Question: I have CKEditor & i save that as a Html in my database.Then i'm going to get that saved html stream & show it inside div But it shows the html codes.
My webmethod return below line
'''
<p> <strong>Test Heading </strong></p> <p> <img alt="" src="http://s7.postimg.org/511xwse93/mazda_familia_photo_large.jpg" style="width: 150px; height: 112px;" /></p> <p> test description goes here</p>
'''
Div
'''
<div id="usrnewsdesc"></div>
'''
My Ajax Call
'''
function LoadNewsToUsers() {
debugger;
var newurl = '<%= ResolveUrl("/WebMethods.aspx/GetIndividualUserNews") %>';
$.ajax({
url: newurl,
type: "POST",
data: JSON.stringify({ ToUser: "<%=GetUserID()%>" }),
dataType: "json",
contentType: "application/json; charset=utf-8",
success: function (Result) {
$.each(Result.d, function (key, value) {
var html ="<body>"+value.News+"</body>";
$("#usrnewsdesc").append(html);
});
},
error: function (e, x) {
alert(x.ResponseText);
}
});
}
'''
My div looks like this

My WebMethod
'''
[WebMethod, ScriptMethod]
public static List<UserNews> GetIndividualUserNews(Guid ToUser)
{
List<UserNews> UserNewsDetails = new List<UserNews>();
try
{
SqlCommand comGetAllFiles = new SqlCommand("SP_GetNewsToUser", conDB);
comGetAllFiles.CommandType = CommandType.StoredProcedure;
if (conDB.State == ConnectionState.Closed)
conDB.Open();
comGetAllFiles.Parameters.Add("@ToUser", SqlDbType.UniqueIdentifier);
comGetAllFiles.Parameters["@ToUser"].Value = ToUser;
SqlDataReader rdr = comGetAllFiles.ExecuteReader();
DataTable dt = new DataTable();
dt.Load(rdr);
foreach (DataRow r in dt.Rows)
{
UserNewsDetails.Add(new UserNews
{
Id = (int)r["Id"],
News = r["News"].ToString(),
DateTime =(DateTime) r["DateTime"],
ToUser = (Guid)r["ToUser"]
});
}
}
catch (Exception ee)
{
}
finally
{
conDB.Close();
}
return UserNewsDetails;
}
'''
Console.log is below
'''
&lt;p&gt;
&lt;strong&gt;Test Heading &lt;/strong&gt;&lt;/p&gt;
&lt;p&gt;
&lt;img alt=&quot;&quot; src=&quot;http://s7.postimg.org/511xwse93/mazda_familia_photo_large.jpg&quot; style=&quot;width: 150px; height: 112px;&quot; /&gt;&lt;/p&gt;
&lt;p&gt;
test description goes here&lt;/p&gt;
'''
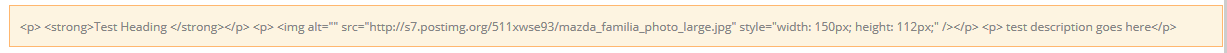
Answer: You need to decode your html content before you can use it as html.
'''
success: function (Result) {
$.each(Result.d, function (key, value) {
var html = $("<div/>") // temp container
.html(value.News) // "render" encoded content to text
.text(); // retrieve text (actual html string now)
// body tags are a bad idea here but whatever.
html = "<body>" + html + "</body>";
$("#usrnewsdesc").append(html);
});
},
'''
With credit to this post for the decoding instruction: <URL>